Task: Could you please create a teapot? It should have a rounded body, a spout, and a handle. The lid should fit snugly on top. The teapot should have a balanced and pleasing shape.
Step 116:
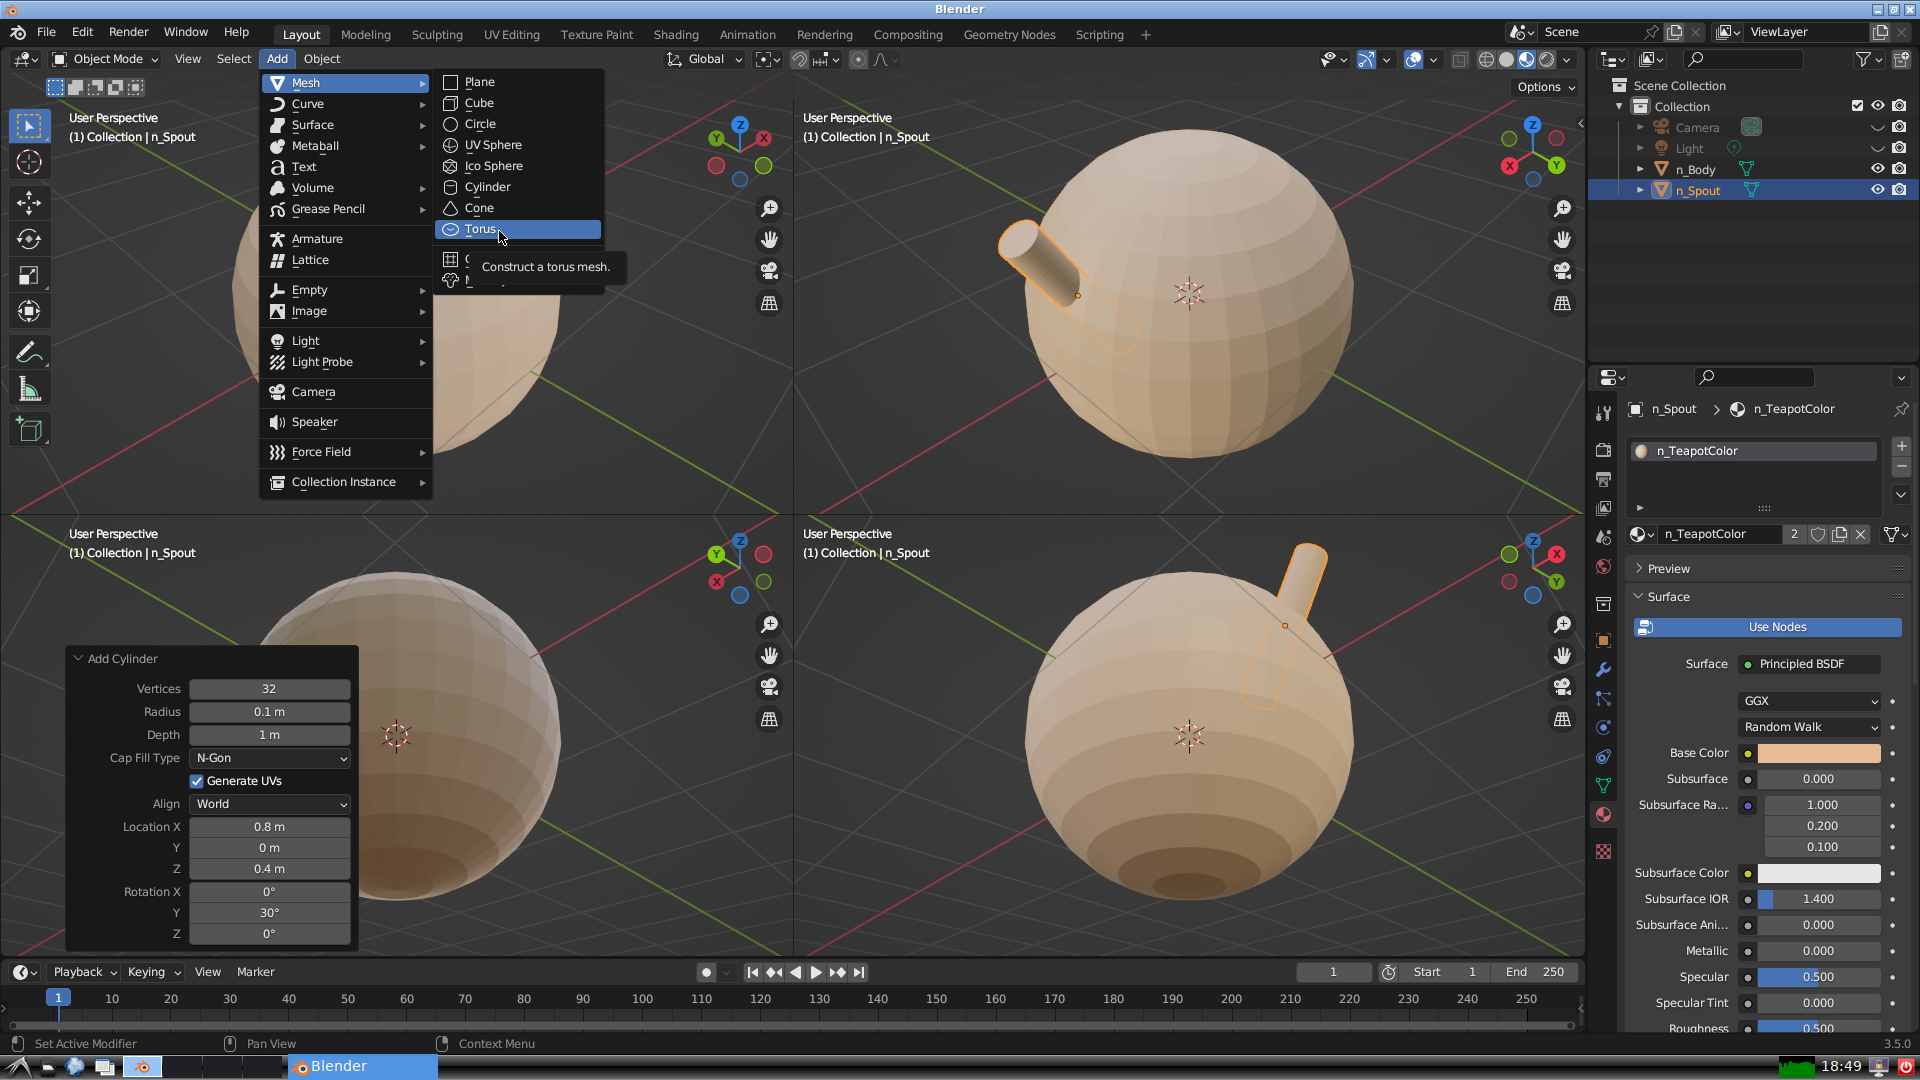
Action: click: no